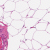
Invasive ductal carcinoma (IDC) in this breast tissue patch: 0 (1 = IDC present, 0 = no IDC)